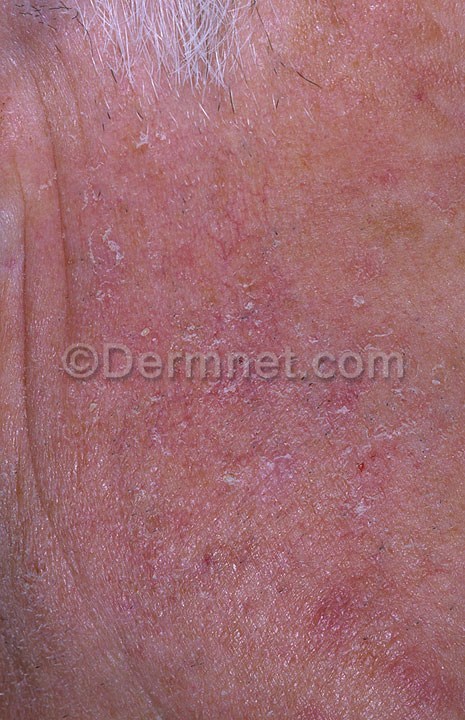
Disease: Tinea Ringworm Candidiasis and other Fungal Infections